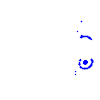
Particle: pion